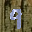
Label: 9